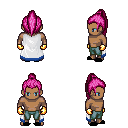
a pixel art fantasy rpg character, male body template, human, dark skin, white trimmed cape, teal pants, pink long topknot hairstyle, gold gloves, black slippers, four views (front, back, left, right), 2x2 character sprite sheet, small pixel art, hard edges, no anti-aliasing